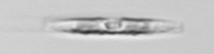
Label: pennate